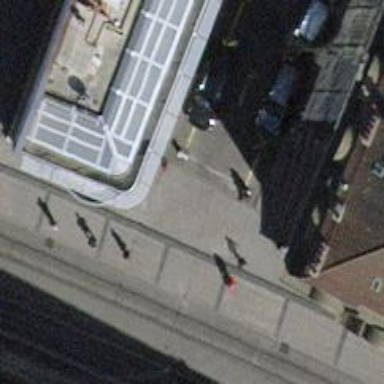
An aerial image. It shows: Bollard barrier.